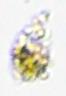
Label: Detritus